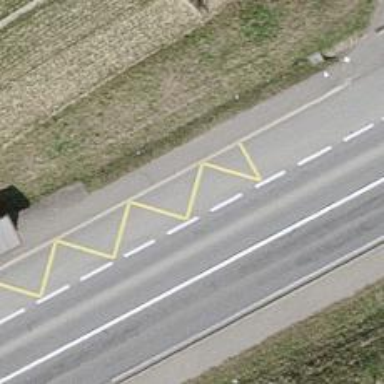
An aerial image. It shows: Bus stop with platform for public transport.